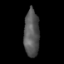
Tissue: skin
Cell type: Others
Senescence score: 0.7078
Nuclear area (px): 706
Mean DAPI intensity: 86.469